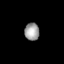
Tissue: lung
Cell type: Endothelial cells
Senescence score: 0.5405
Nuclear area (px): 253
Mean DAPI intensity: 156.866